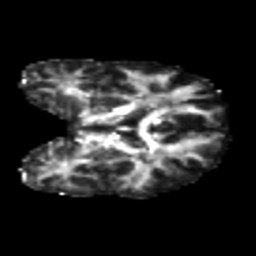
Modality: FA
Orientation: coronal
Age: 20
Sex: female
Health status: healthy
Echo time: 0.074 s